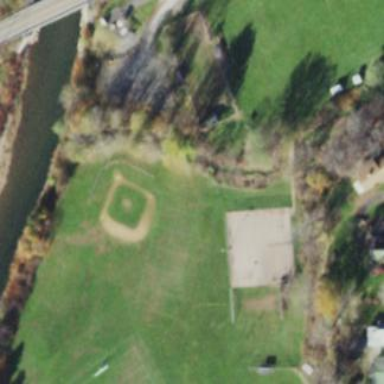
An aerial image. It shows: Baseball pitch for leisure and sports activities.